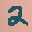
Label: 2